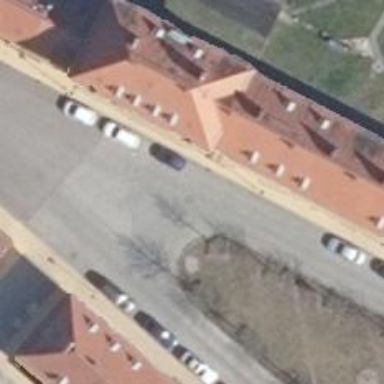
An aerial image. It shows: Residential road.